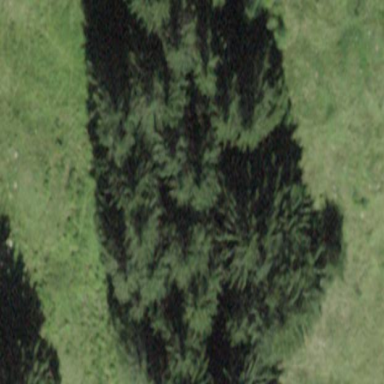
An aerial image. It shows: Forest area.